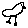
Label: bird